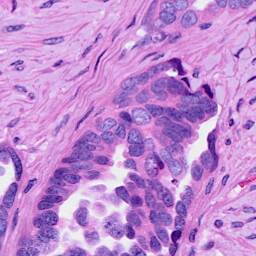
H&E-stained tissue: Ovarian